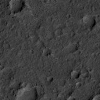
Atmospheric dust classification: not_dusty